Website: walmart
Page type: review-order
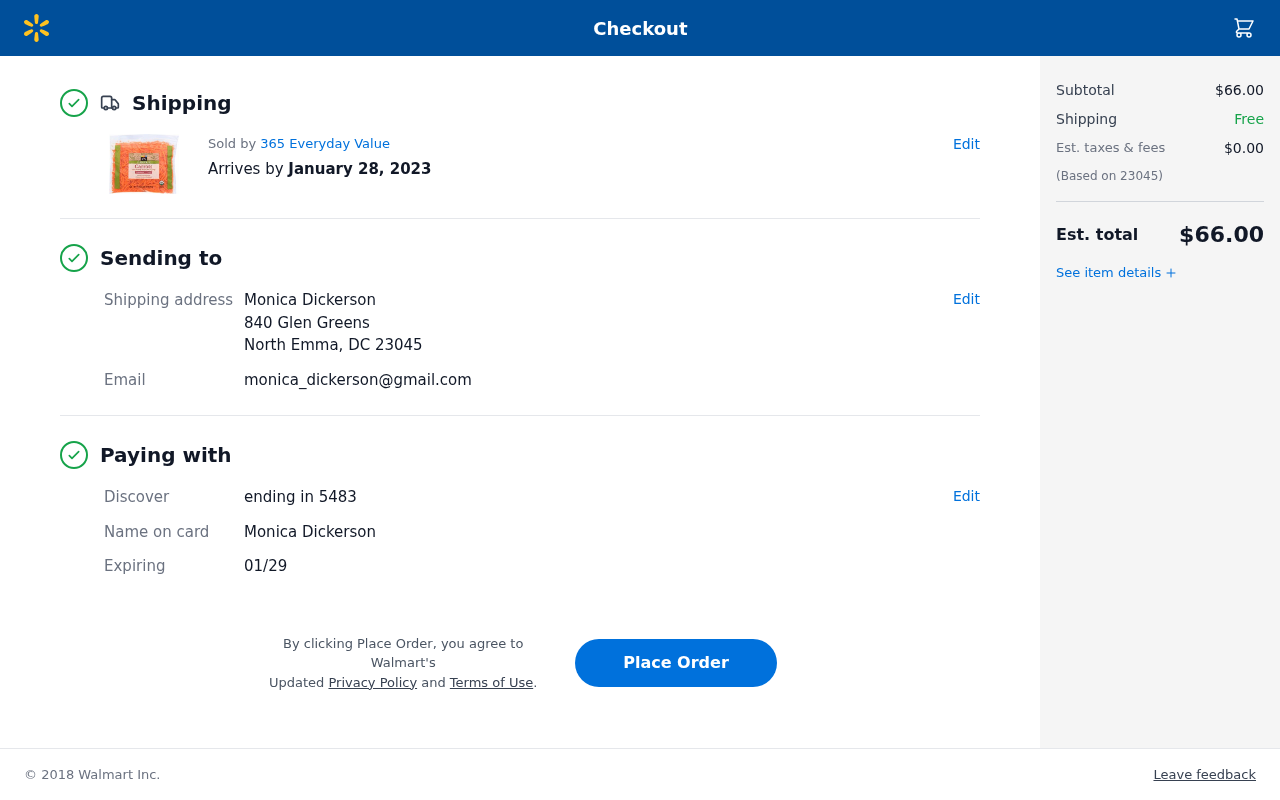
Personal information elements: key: PII_CARD_EXPIRY
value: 01/29
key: PII_CARD_LAST4
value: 5483
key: PII_CARD_TYPE
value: Discover
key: PII_CITY_STATE_ZIP
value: North Emma, DC 23045
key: PII_EMAIL
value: monica_dickerson@gmail.com
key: PII_FULLNAME
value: Monica Dickerson
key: PII_FULLNAME2
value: Monica Dickerson
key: PII_POSTCODE
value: (Based on 23045)
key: PII_STREET
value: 840 Glen Greens
Product elements: key: PRODUCT1_BRAND
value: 365 Everyday Value
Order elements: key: ORDER_DELIVERY_DATE
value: January 28, 2023
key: ORDER_SUBTOTAL
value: $66.00
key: ORDER_TAX
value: $0.00
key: ORDER_TOTAL
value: $66.00